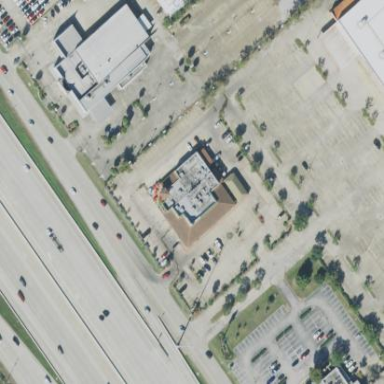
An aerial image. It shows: Restaurant building.